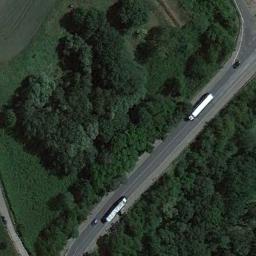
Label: freeway